五年级 · 立体几何学
（2022 秋・丰县期中）如图它的体积是 $\qquad$立方厘米。

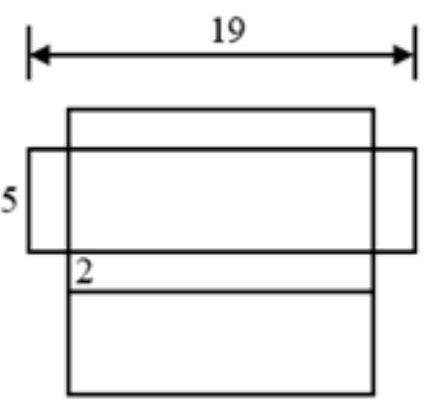
答案: 解 $19-2 \times 2$

$=19-4$

$=15$ (厘米)

$15 \times 5 \times 2$

$=75 \times 2$

$=150$ （立方厘米）

答: 它的体积是 150 立方厘米。

故答案为: 150 。